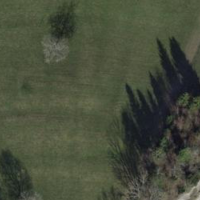
EUNIS habitat code: 24
Species observed at this site:
Lamium galeobdolon